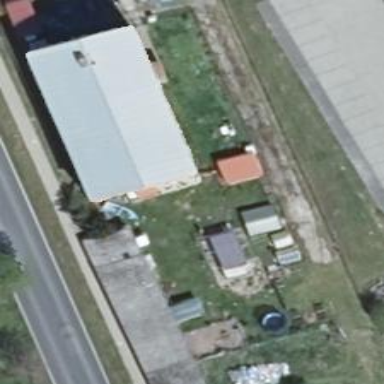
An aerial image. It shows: Shed.